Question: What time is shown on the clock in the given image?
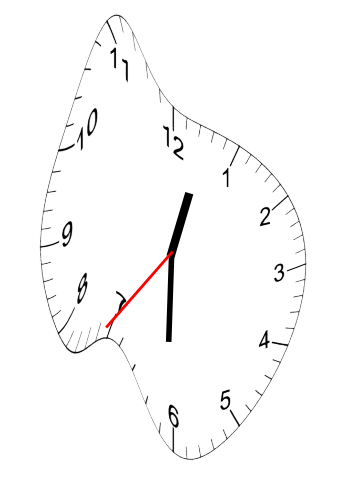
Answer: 12:30:36